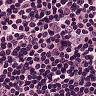
Metastatic tissue present: no